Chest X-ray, AP view. Patient: 60 years old, sex F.
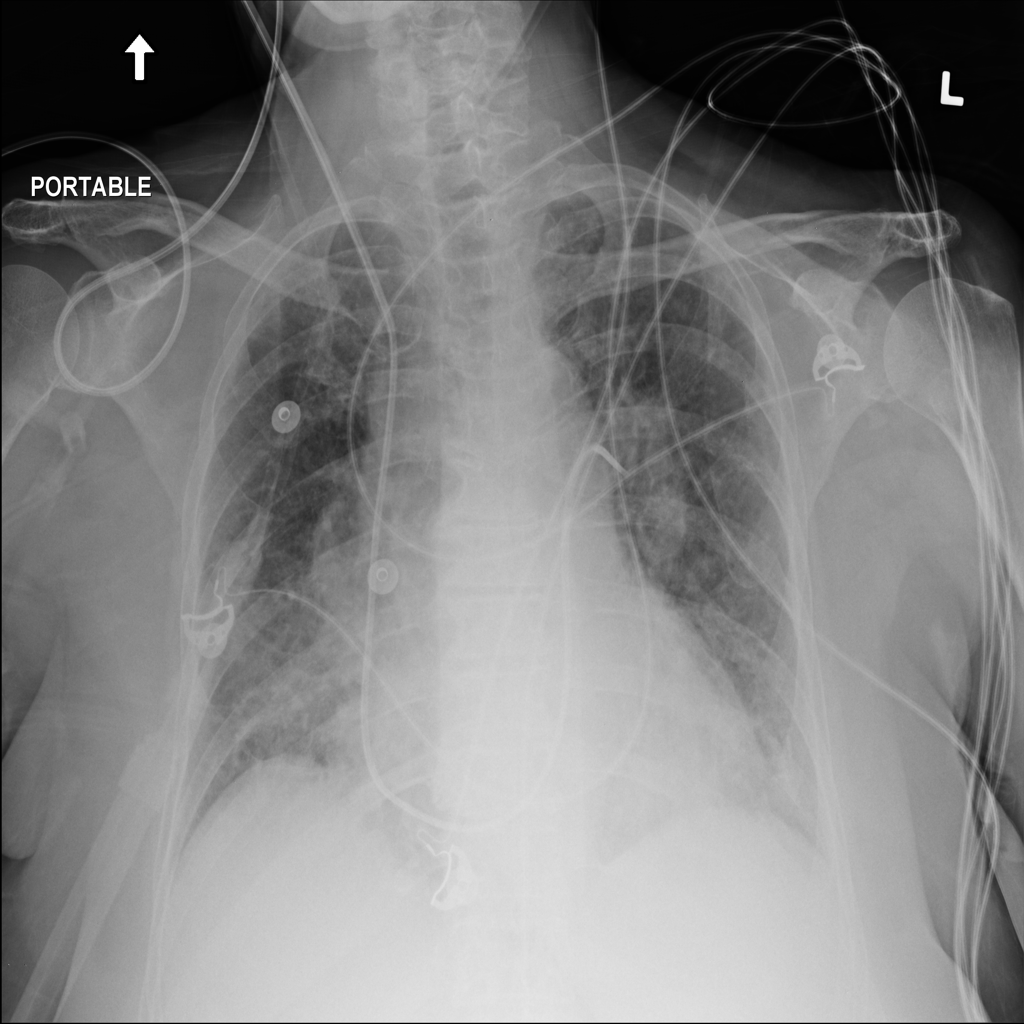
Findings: Infiltration